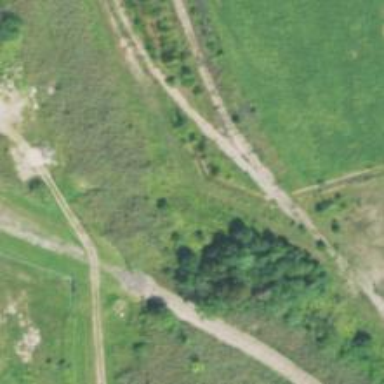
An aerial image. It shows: Railway siding for service.